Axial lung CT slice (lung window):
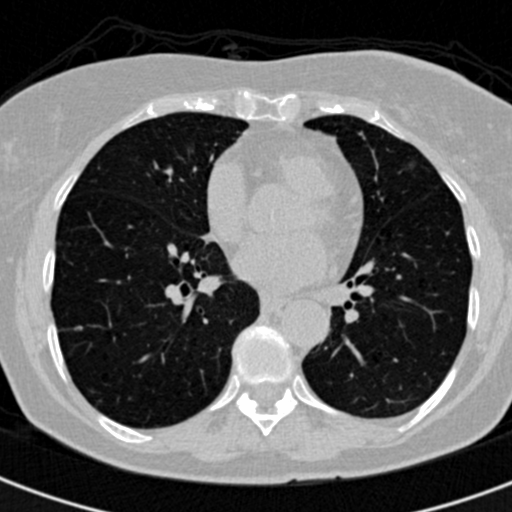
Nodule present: yes
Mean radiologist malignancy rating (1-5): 3